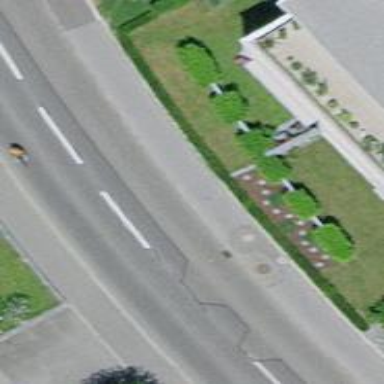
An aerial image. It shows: Hedge acting as barrier.